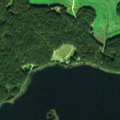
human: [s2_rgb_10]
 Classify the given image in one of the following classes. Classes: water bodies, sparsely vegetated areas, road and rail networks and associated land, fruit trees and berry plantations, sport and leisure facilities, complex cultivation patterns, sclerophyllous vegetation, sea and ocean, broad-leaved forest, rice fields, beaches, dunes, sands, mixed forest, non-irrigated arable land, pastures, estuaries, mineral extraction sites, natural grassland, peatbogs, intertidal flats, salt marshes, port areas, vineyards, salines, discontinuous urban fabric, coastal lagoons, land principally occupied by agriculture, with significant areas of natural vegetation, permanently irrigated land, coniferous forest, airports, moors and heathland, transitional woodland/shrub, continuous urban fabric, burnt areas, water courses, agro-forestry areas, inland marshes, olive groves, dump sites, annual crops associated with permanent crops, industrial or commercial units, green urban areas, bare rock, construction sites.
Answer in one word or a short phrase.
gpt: pastures, complex cultivation patterns, coniferous forest, water bodies